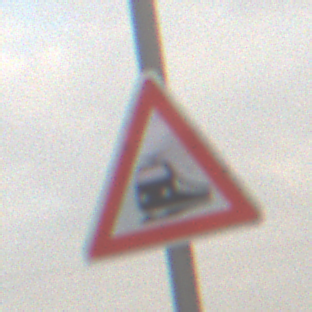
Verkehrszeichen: Bahnuebergang
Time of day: MorningAfternoon
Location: Outdoor (Suburban)
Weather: Overcast
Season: NotSpecified
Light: Natural